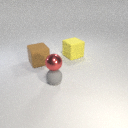
small gray rubber sphere in front of large yellow rubber cube